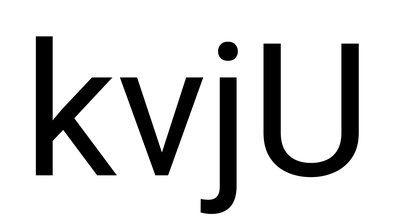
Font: Roboto_Regular